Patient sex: F
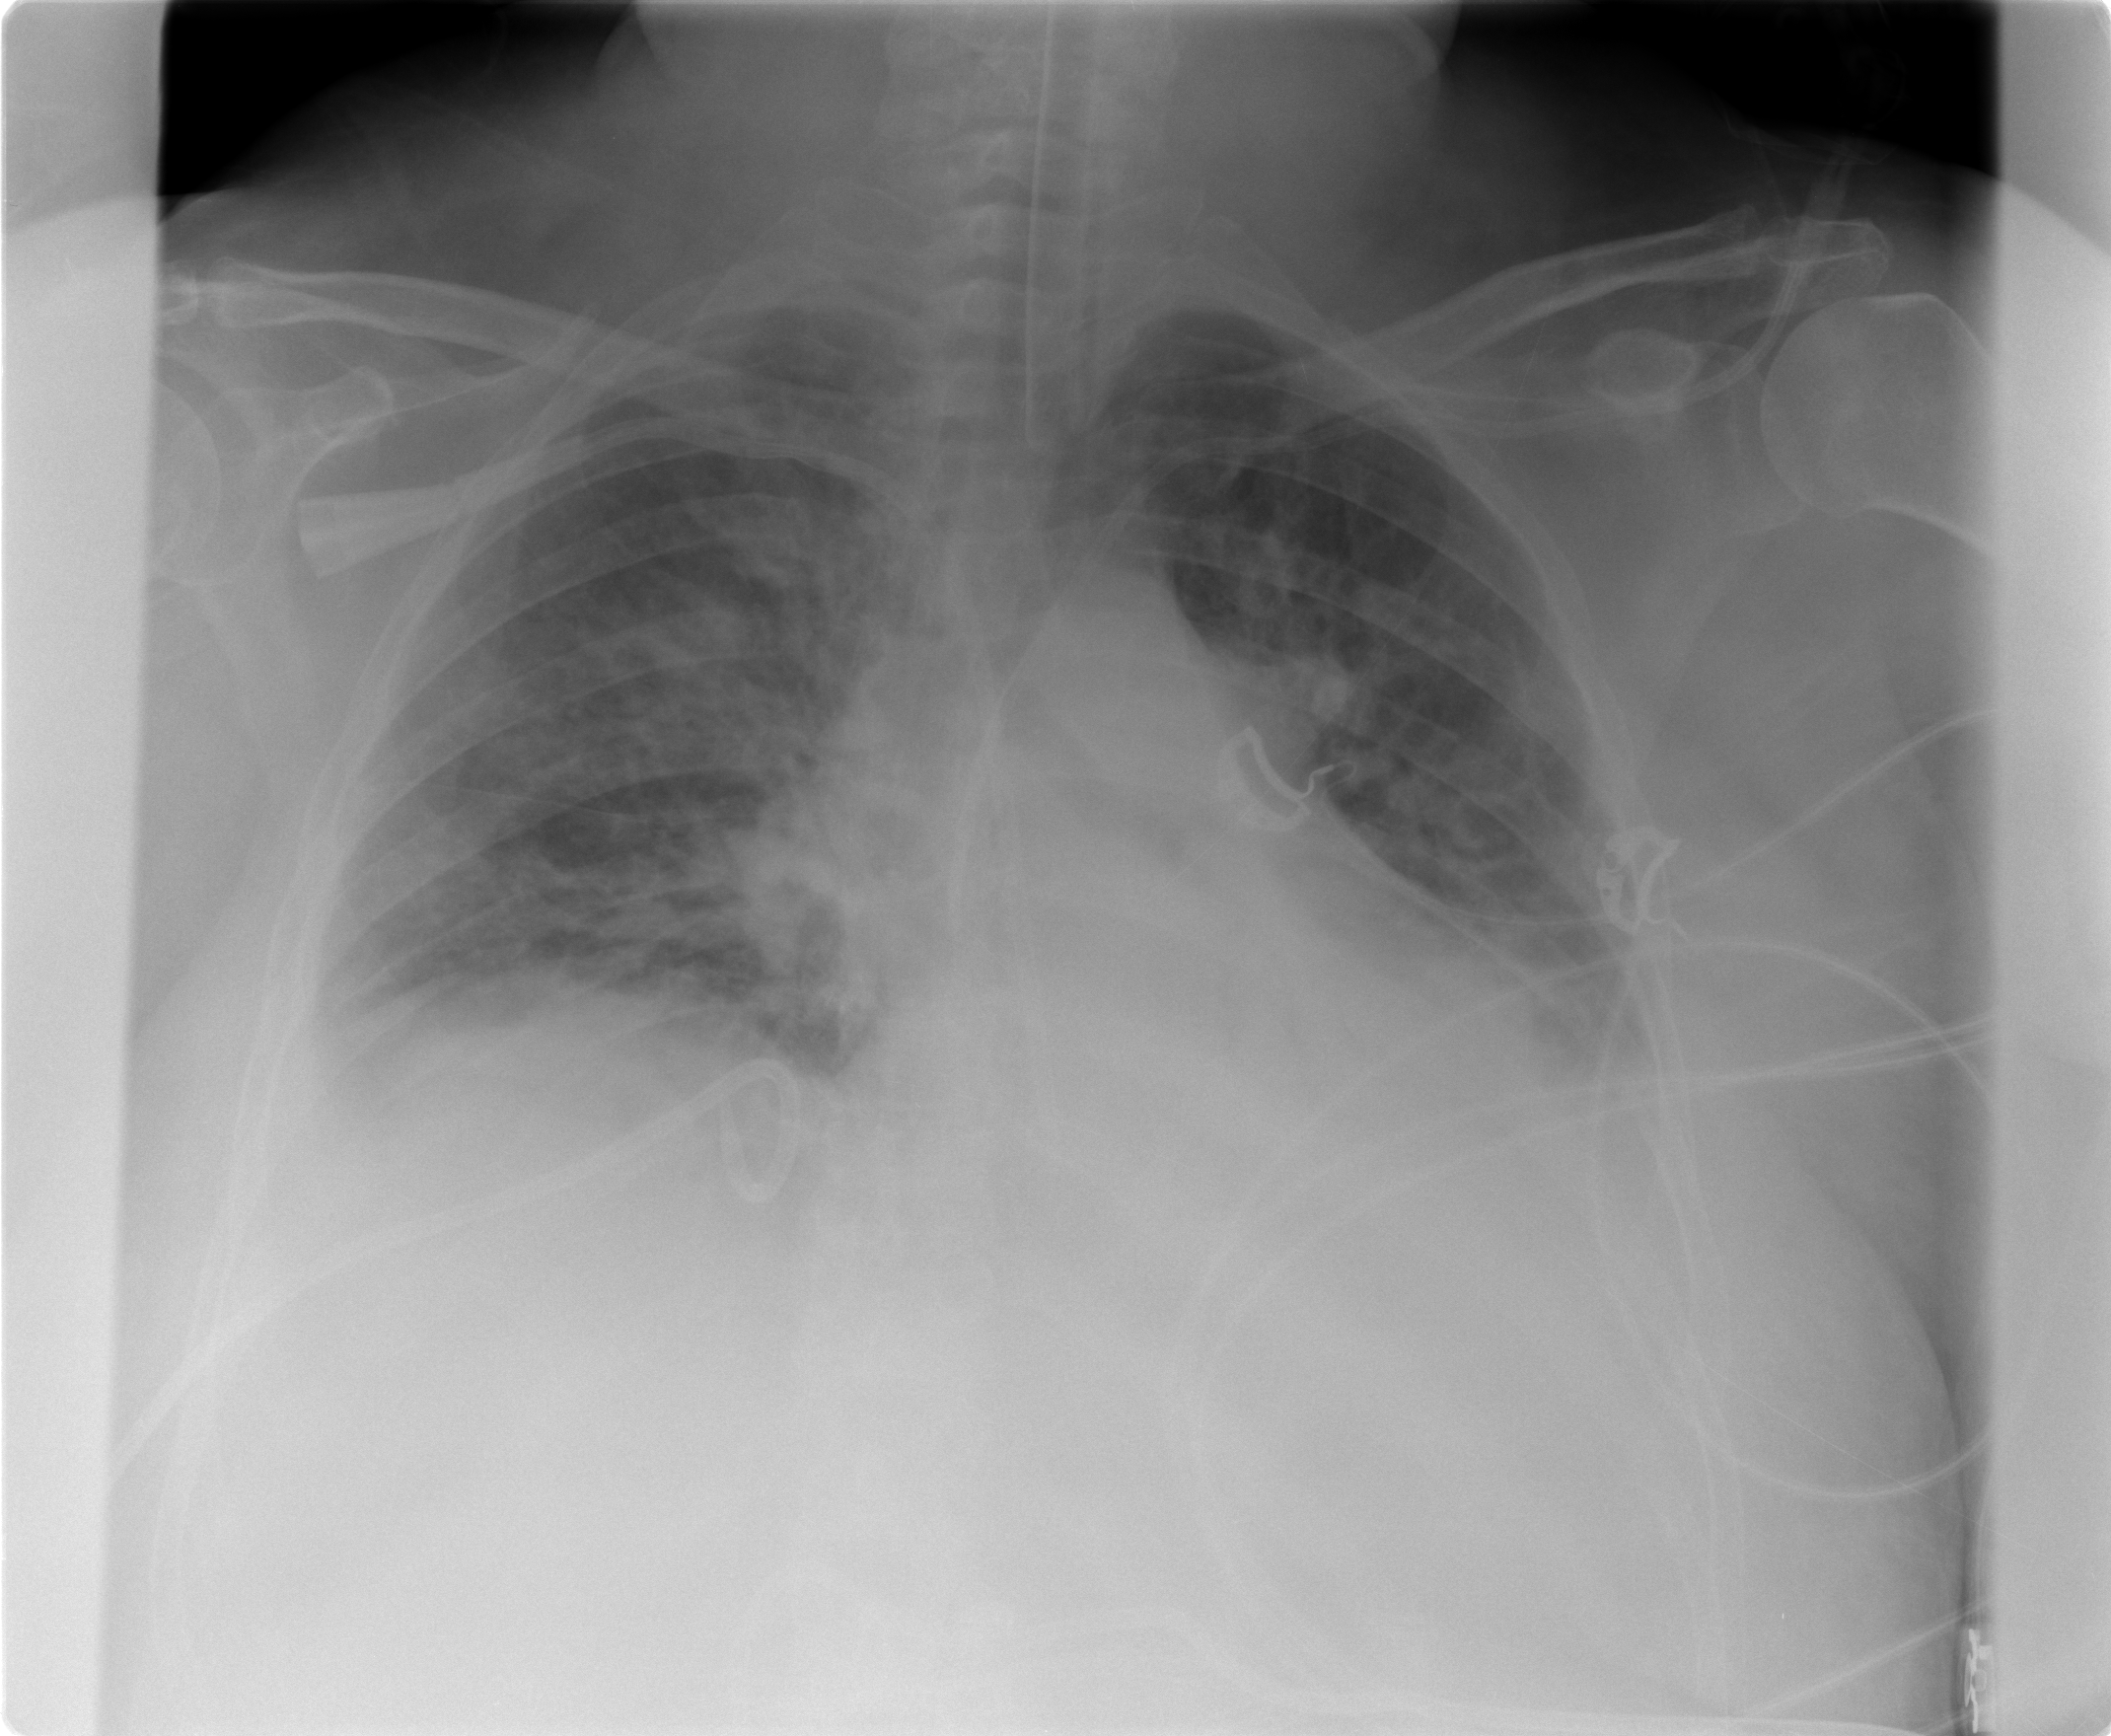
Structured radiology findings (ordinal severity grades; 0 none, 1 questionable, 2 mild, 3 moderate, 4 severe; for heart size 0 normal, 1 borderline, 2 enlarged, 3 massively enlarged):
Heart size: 2
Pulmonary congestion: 2
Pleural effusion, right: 2
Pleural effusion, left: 2
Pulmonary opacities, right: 2
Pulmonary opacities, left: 2
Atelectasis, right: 2
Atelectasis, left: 2